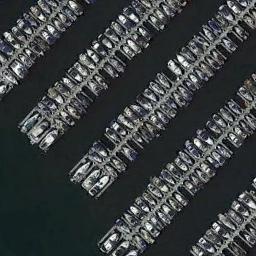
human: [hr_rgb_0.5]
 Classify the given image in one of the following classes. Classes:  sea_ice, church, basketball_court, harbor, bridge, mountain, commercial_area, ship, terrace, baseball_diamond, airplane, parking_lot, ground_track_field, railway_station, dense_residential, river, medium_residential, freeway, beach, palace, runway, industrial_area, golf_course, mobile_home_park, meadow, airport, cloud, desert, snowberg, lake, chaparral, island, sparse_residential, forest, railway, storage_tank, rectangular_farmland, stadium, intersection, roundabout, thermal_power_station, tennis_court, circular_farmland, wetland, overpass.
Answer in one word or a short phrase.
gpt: harbor